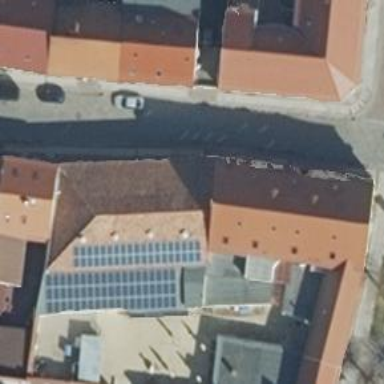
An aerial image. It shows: Commercial building with red side-hipped roof made of roof tiles. The roof is oriented along the building's structure.